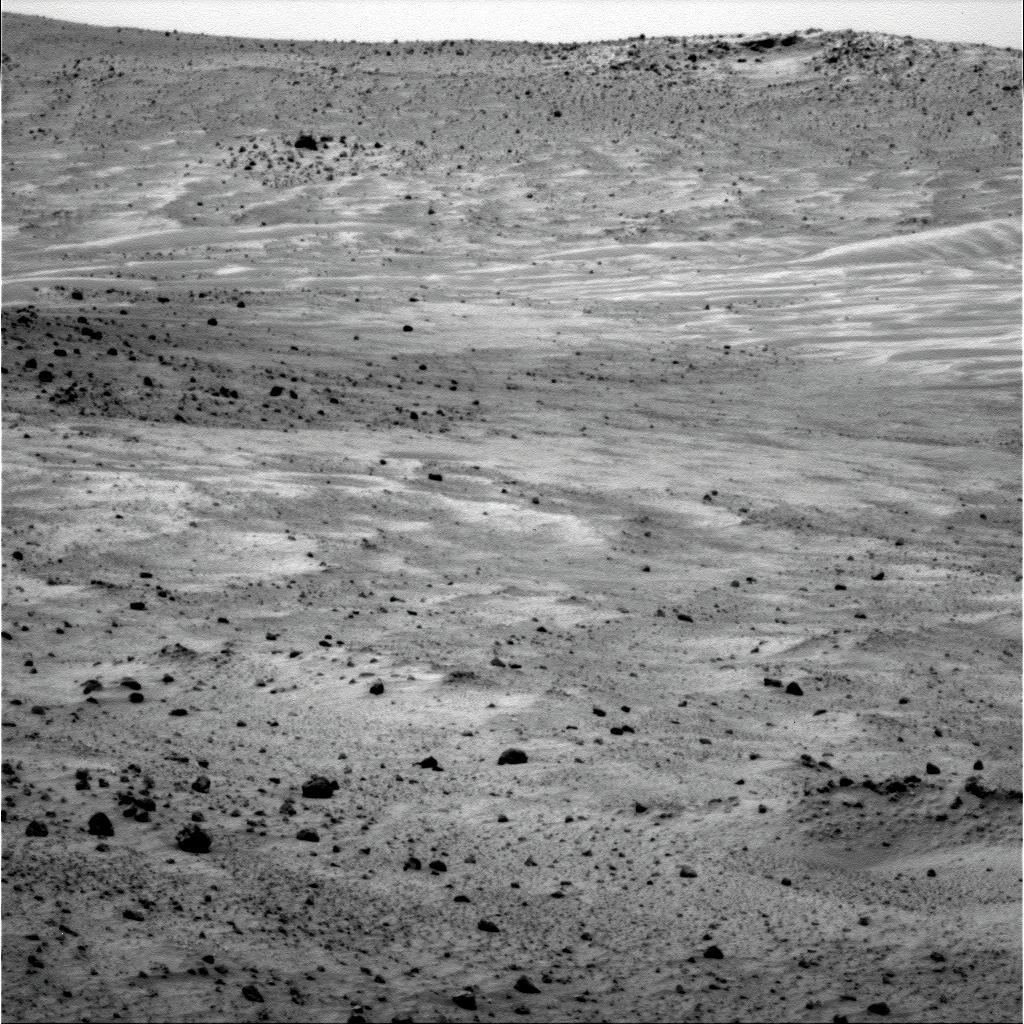
Terrain classes present: Gravel / Sand / Soil, Sky / Distant Mountains